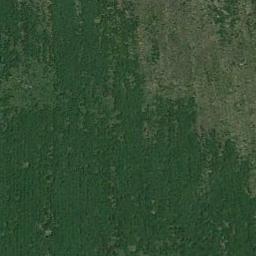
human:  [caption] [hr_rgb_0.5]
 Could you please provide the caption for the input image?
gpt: There is no grass in some parts of the meadow .

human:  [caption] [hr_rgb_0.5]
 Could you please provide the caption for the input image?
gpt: A large dark green and light green mixed grass .

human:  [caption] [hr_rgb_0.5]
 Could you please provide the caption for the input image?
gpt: This meadow has different sparsity in different places .

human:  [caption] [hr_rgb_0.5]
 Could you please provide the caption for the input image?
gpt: The entire image is dominated by grass .

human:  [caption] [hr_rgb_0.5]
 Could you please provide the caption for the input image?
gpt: A dense meadow with many green grass .